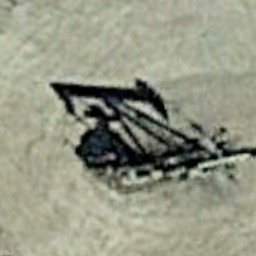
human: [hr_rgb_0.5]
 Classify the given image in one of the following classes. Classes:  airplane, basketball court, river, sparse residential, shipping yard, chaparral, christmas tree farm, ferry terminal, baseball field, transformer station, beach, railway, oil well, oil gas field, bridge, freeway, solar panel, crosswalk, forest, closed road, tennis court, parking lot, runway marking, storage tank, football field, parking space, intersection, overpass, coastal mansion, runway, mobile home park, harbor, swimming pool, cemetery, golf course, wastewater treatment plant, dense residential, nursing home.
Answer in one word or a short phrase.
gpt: oil well